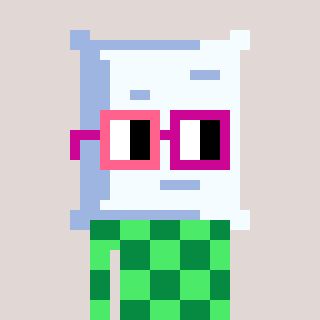
a pixel art character with square pink and red glasses, a pillow-shaped head and a teal-colored body on a warm background